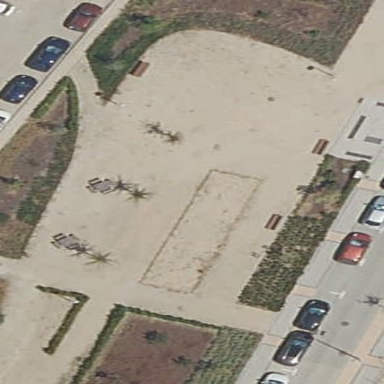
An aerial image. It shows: Sand pitch used for bowls sport activities.